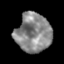
Tissue: skin
Cell type: Epithelial cells
Senescence score: 0.2813
Nuclear area (px): 1342
Mean DAPI intensity: 136.299